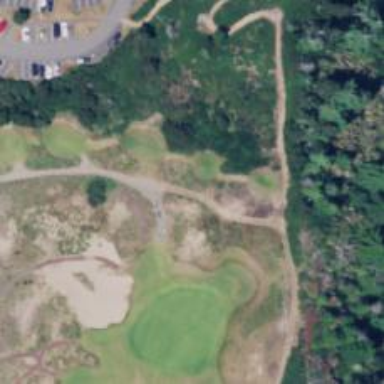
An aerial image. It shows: Path used for both walking and golf.